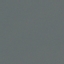
Land use / land cover: SeaLake